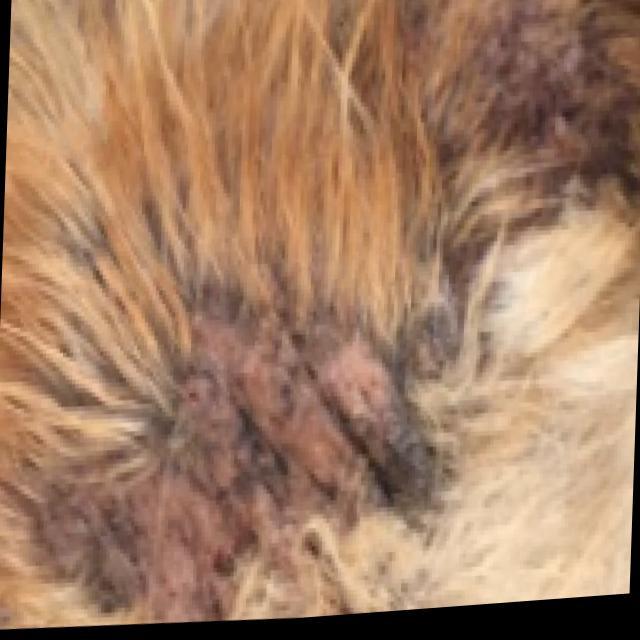
Canine demodicosis (Demodex mange) — caused by Demodex canis mites. Presents with alopecia, follicular papules, pustules, and comedones. Often localized on face and forelimbs.